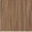
Piece: xx